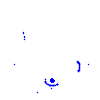
Particle: pion